Interaction volume radius: 5 \u00c5
Interaction volume height: 25 \u00c5
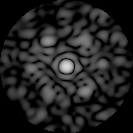
Disorder parameter: 0.7094